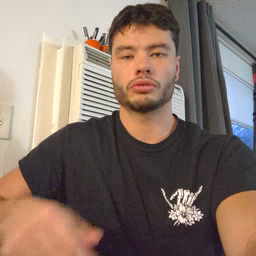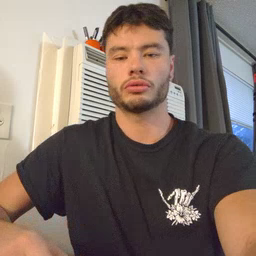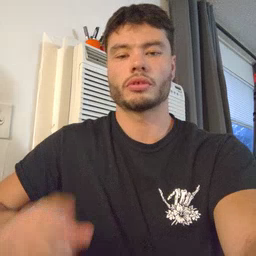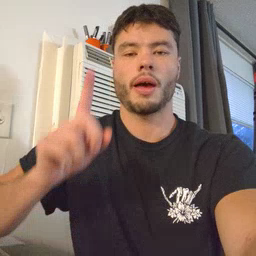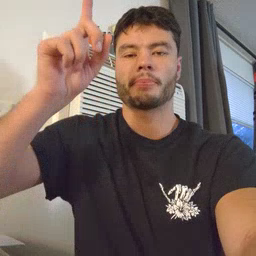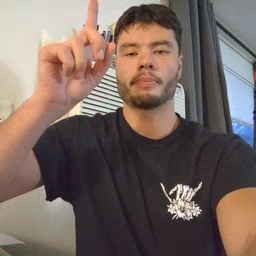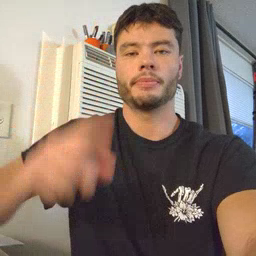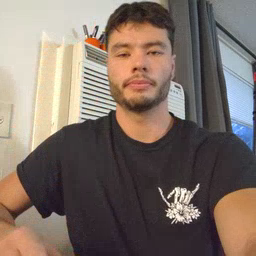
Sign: up